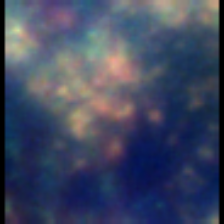
Taxon: Unknown_full_image
Group: Unknown